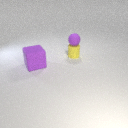
large purple rubber cube to the left of small yellow rubber cylinder